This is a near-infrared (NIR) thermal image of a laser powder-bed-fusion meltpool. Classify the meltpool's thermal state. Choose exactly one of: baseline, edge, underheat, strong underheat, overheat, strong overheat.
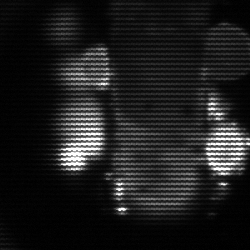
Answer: strong underheat